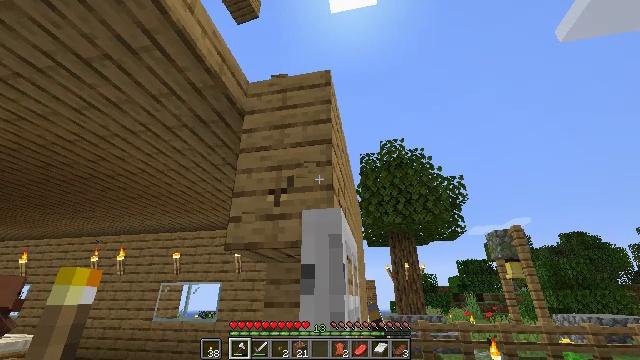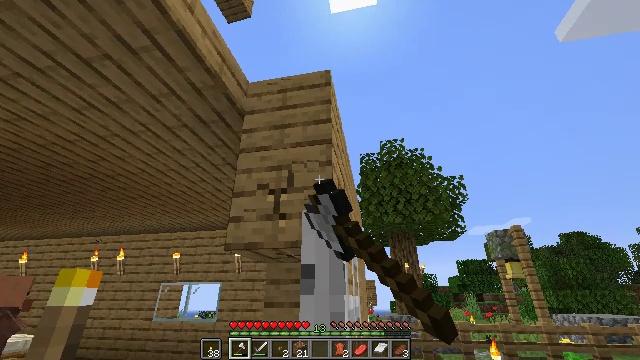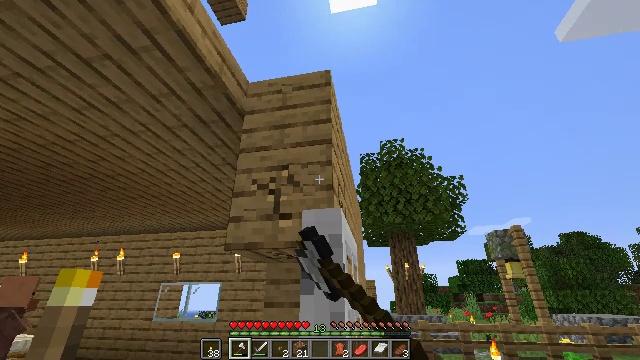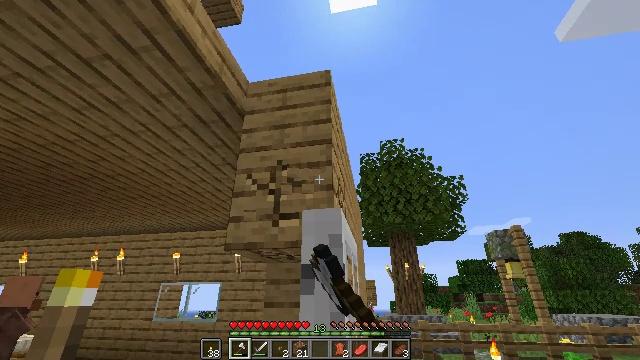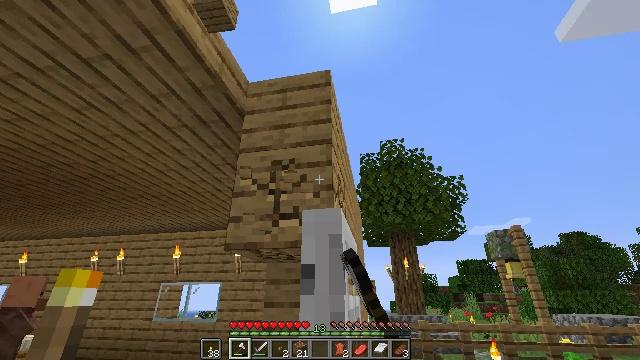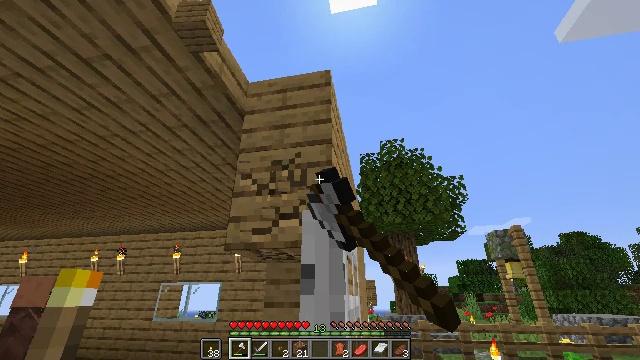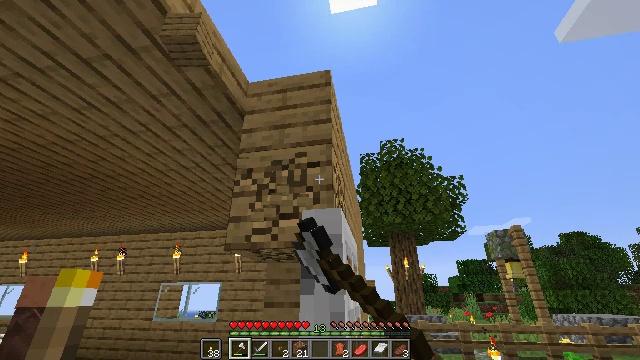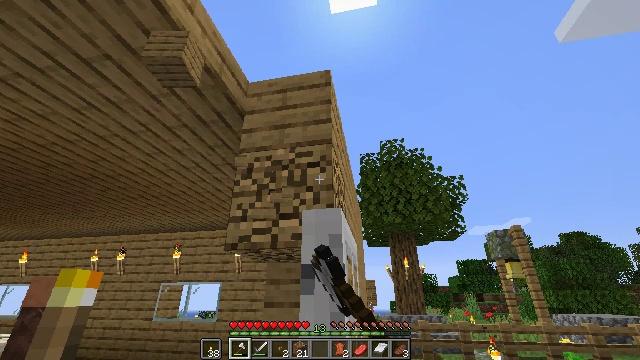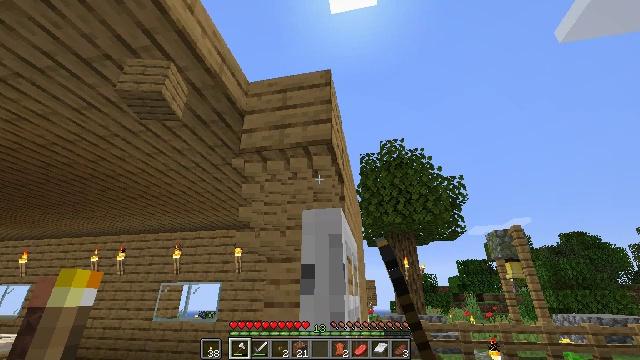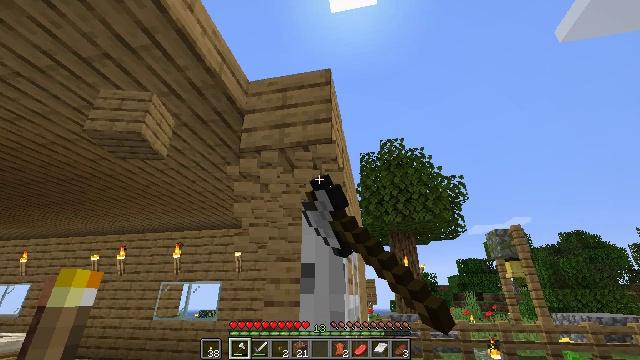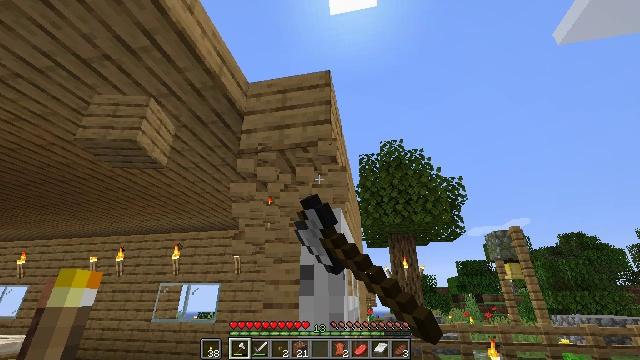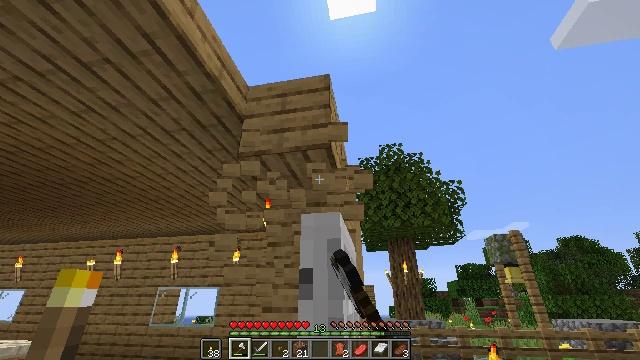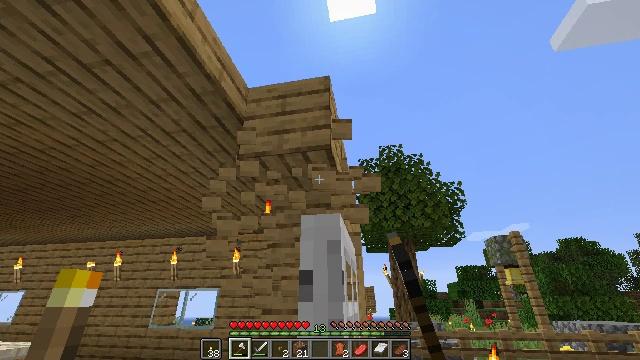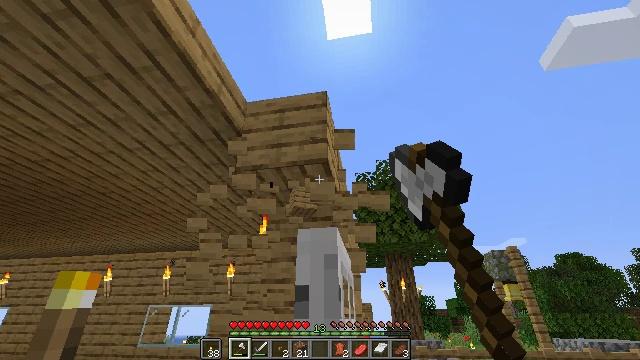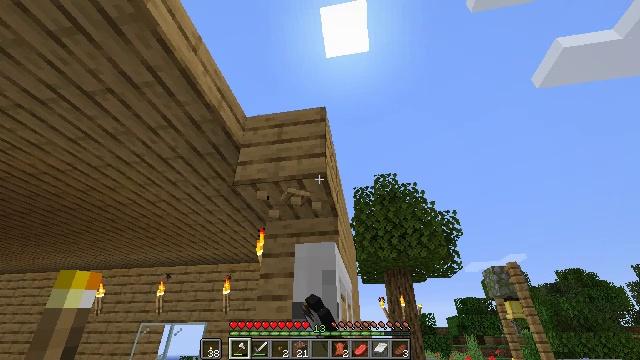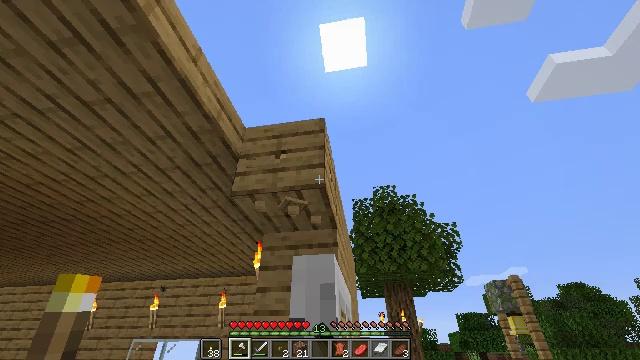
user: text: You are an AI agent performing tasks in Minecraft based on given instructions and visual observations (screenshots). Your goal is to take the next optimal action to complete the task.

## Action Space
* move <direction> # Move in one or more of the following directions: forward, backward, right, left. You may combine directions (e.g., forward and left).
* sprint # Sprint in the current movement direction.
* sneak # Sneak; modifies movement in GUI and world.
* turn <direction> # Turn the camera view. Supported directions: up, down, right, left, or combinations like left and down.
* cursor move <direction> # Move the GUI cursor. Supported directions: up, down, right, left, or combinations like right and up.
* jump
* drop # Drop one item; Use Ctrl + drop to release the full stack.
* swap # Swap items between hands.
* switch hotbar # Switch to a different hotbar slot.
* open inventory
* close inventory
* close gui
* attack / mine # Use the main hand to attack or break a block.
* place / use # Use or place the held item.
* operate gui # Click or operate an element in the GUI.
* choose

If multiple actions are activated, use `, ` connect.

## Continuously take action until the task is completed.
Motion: motion action
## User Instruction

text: Retrieve oak planks from the wooden block.
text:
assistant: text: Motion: attack / mine
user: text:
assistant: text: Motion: attack / mine
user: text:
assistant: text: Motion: attack / mine
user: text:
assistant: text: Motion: attack / mine
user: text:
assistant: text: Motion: attack / mine
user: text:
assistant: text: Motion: attack / mine
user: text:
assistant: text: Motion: attack / mine
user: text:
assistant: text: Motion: attack / mine
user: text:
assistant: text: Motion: attack / mine
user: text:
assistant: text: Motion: attack / mine
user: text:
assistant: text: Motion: attack / mine
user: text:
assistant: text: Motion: attack / mine
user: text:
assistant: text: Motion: turn up, attack / mine
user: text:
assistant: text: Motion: turn up, attack / mine
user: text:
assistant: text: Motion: move forward, turn up, attack / mine
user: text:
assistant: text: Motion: move forward, turn up, attack / mine
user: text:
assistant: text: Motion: move forward, attack / mine
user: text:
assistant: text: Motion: turn up, attack / mine
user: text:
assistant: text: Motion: attack / mine
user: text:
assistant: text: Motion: attack / mine
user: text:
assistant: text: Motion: attack / mine
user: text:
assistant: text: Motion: attack / mine
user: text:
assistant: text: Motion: attack / mine
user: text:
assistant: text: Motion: attack / mine
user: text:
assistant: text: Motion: attack / mine
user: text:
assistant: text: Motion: attack / mine
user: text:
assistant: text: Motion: attack / mine
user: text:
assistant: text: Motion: attack / mine
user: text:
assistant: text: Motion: attack / mine
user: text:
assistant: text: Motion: attack / mine